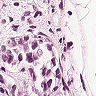
Metastatic tissue present: yes